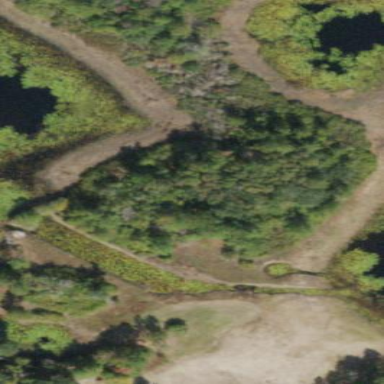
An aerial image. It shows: Mixed leaf woodland.